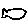
Label: fish